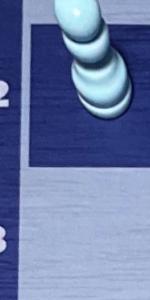
Label: Empty